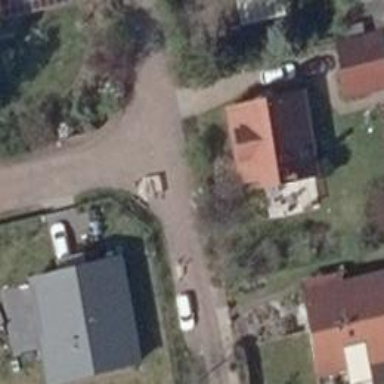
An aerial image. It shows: Residential road.